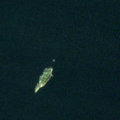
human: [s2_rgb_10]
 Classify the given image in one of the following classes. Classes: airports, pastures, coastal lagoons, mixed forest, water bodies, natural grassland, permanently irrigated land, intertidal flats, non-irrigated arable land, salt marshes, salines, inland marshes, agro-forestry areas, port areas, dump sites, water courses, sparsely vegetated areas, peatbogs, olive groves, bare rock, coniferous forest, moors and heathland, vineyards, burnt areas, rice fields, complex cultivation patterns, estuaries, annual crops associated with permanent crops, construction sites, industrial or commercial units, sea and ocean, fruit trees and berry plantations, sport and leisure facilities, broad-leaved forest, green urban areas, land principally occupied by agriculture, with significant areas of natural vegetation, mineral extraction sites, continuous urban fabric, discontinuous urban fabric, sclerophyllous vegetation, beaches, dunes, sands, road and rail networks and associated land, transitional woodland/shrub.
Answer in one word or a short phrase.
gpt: sea and ocean